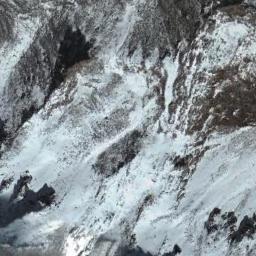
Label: snowberg